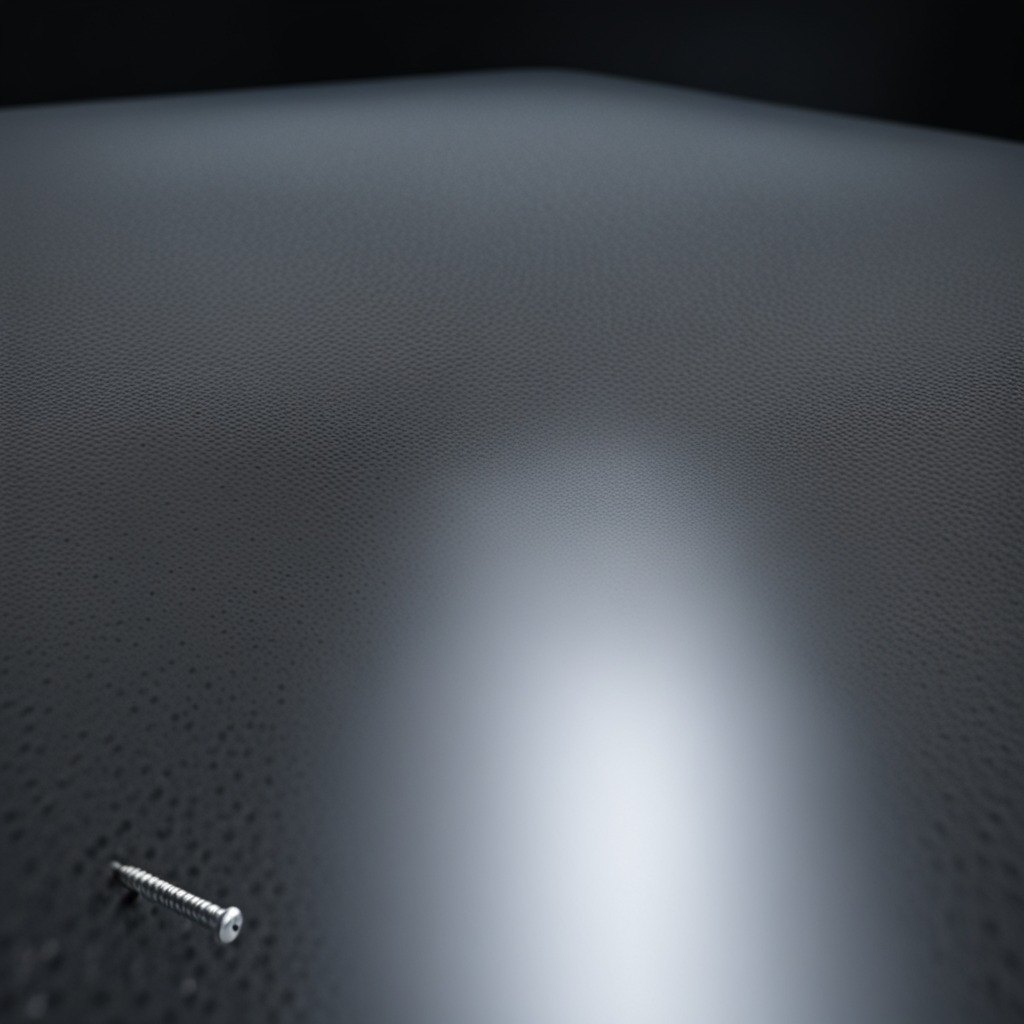
A metal screw lying on a clean granite table inside a workshop at night dim ambient light soft shadows worn but